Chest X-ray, AP view. Patient: 61 years old, sex M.
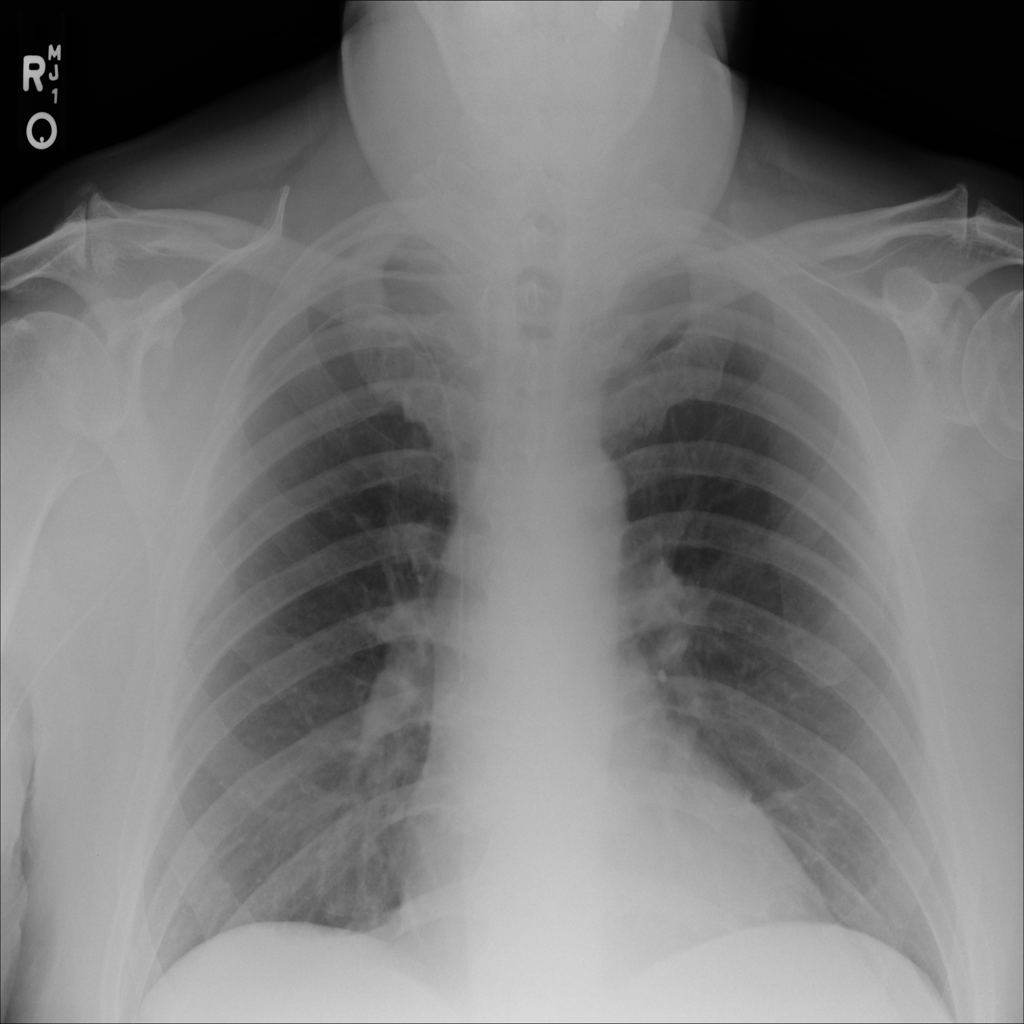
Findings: No Finding